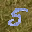
Label: 5